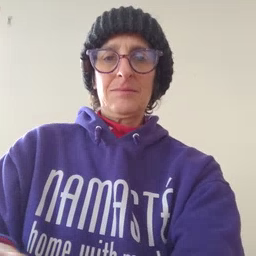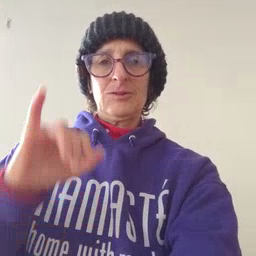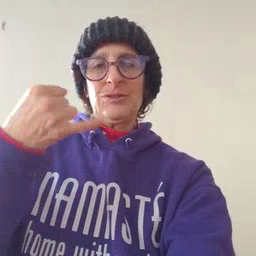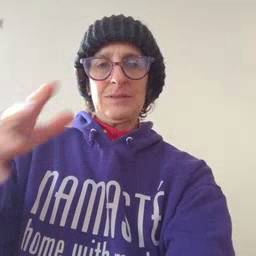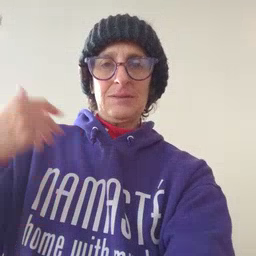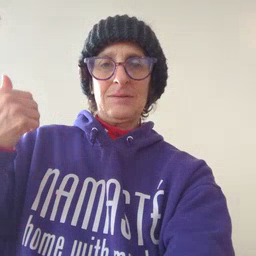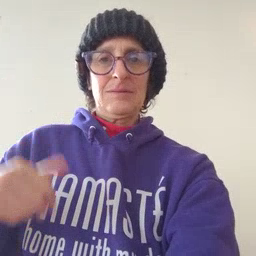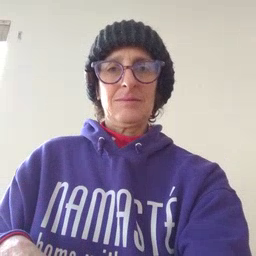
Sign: jeans